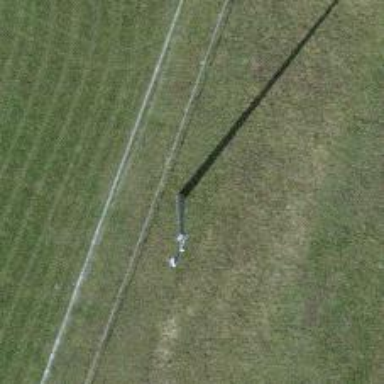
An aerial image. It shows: Mast structure.